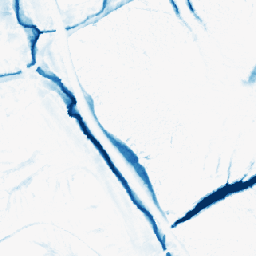
Category: morphological
Decomposition family: morphological
Decomposition parameters: operation: closing
size: 10
Upsampling method: area
Upsampling parameters: scale: 8
Upsampling scale: 8